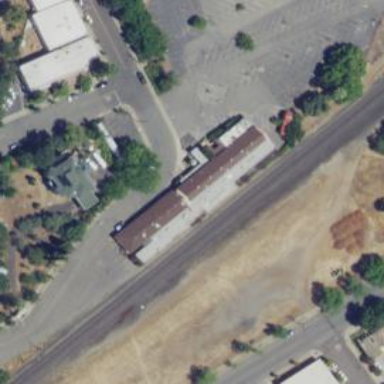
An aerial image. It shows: Train station building.